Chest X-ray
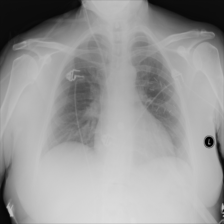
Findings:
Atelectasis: negative
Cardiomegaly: negative
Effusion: negative
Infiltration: negative
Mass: positive
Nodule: negative
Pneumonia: negative
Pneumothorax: negative
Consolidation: negative
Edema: negative
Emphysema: negative
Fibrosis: negative
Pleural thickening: negative
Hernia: negative